Field crop: maize
Growth stage: 2
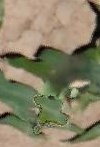
Species: maize